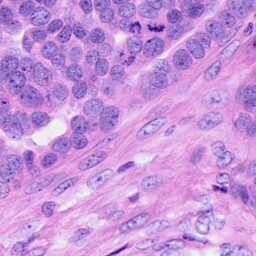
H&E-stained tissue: Ovarian